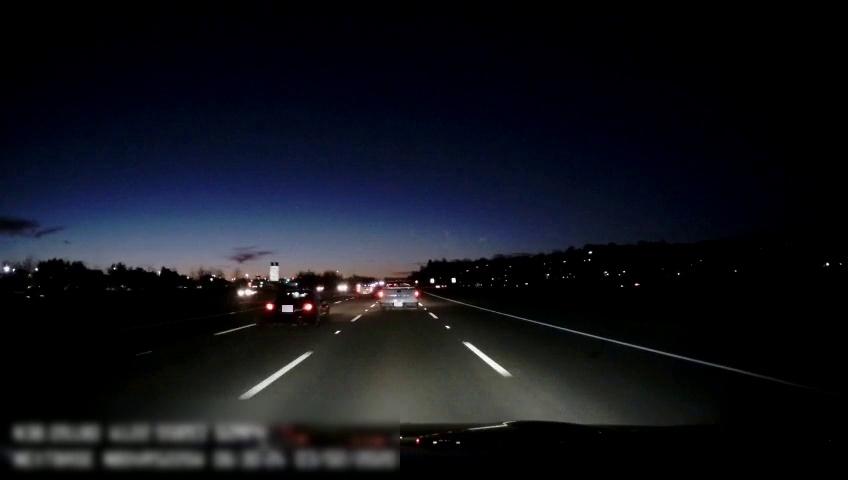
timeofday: Night
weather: Other
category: Drivable Space
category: Vehicles | Truck
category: Vehicles | Truck
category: Vehicles | Car
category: Vehicles | Car
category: Lanes | Alternate Lane
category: Lanes | Alternate Lane
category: Lanes | Alternate Lane
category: Lanes | Alternate Lane
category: Lanes | Alternate Lane